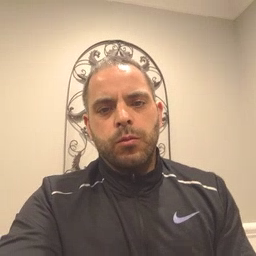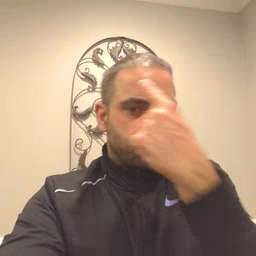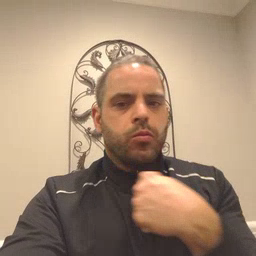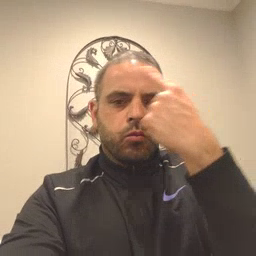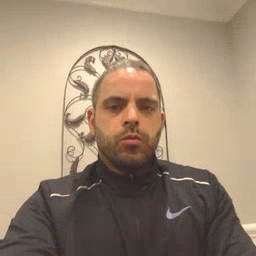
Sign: face